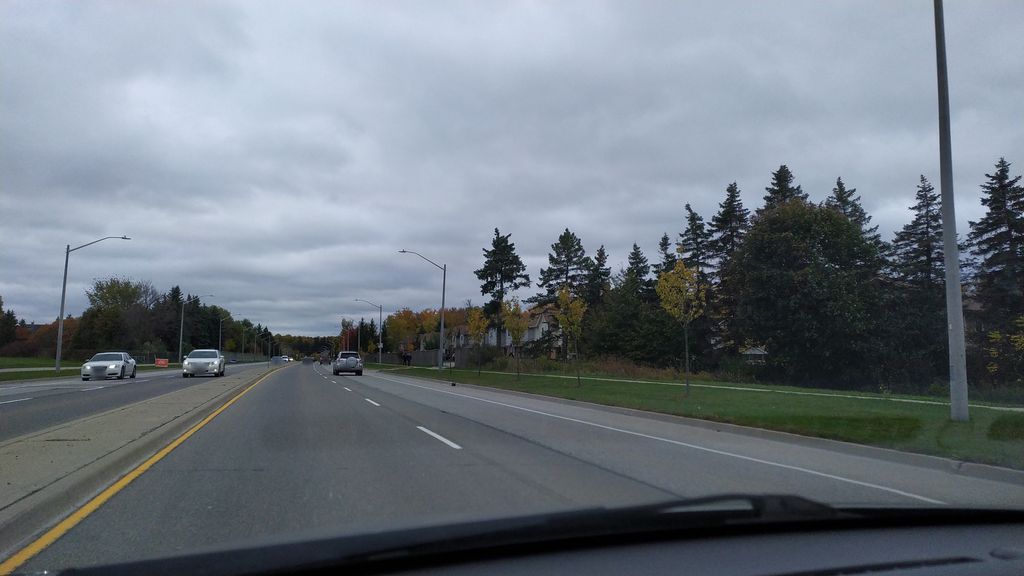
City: kitchener-waterloo